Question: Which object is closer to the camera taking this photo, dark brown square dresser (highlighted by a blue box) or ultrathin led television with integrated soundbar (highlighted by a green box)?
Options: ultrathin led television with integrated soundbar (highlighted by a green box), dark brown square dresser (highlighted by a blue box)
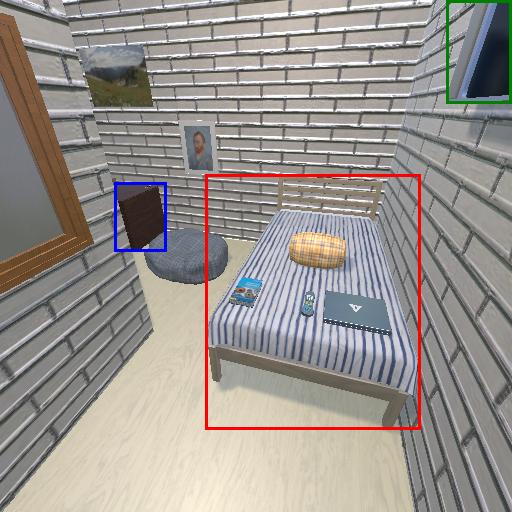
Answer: ultrathin led television with integrated soundbar (highlighted by a green box)